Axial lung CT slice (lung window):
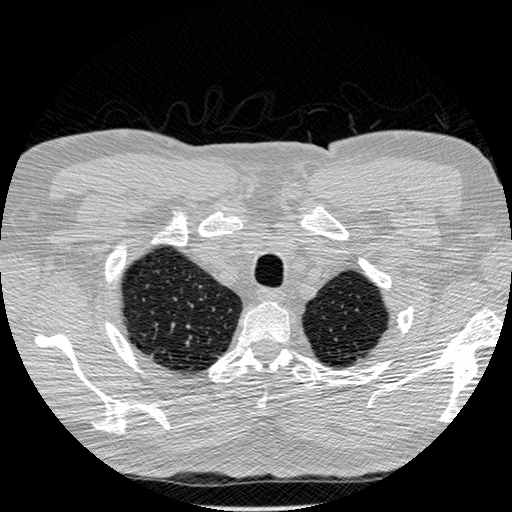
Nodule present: no